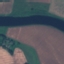
Land use / land cover: River